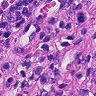
Metastatic tissue present: no